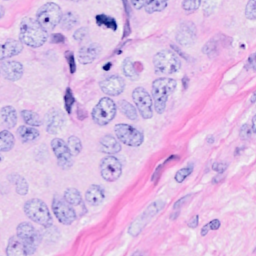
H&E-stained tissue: Breast